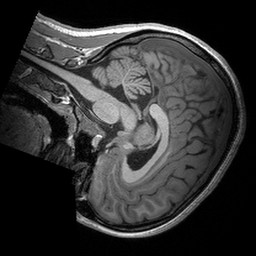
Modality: T1w
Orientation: sagittal
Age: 21
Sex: female
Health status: healthy
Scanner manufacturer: siemens
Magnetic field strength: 3 T
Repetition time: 2.53 s
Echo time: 0.00288 s